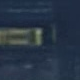
Vehicle type: Bus